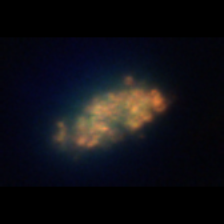
Taxon: Unknown_detritus
Group: Unknown